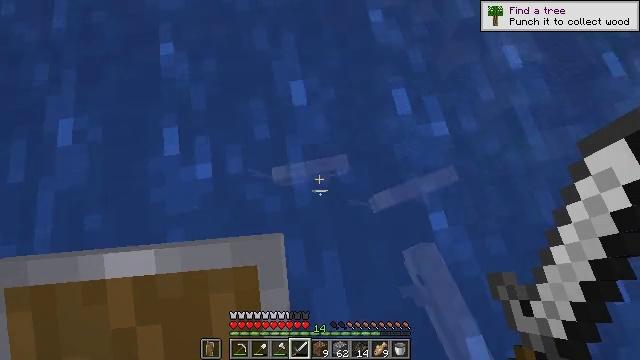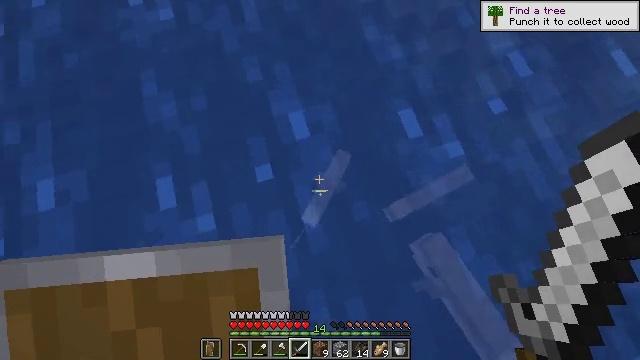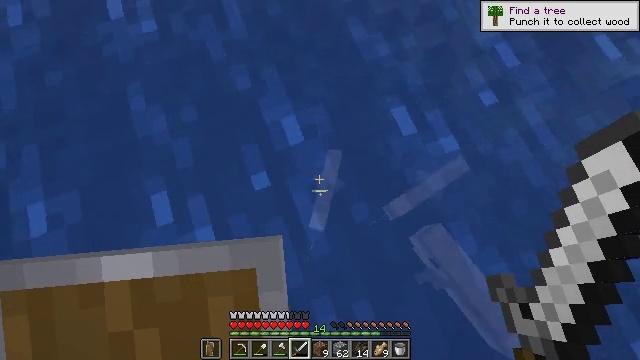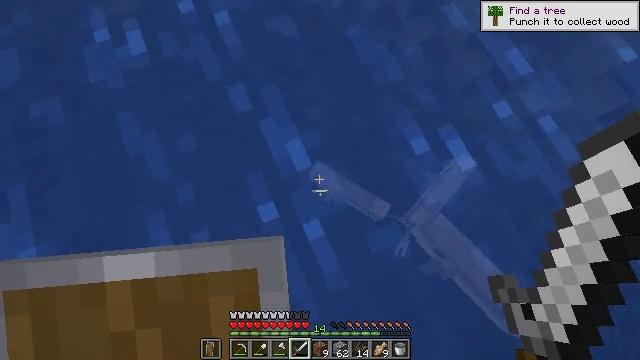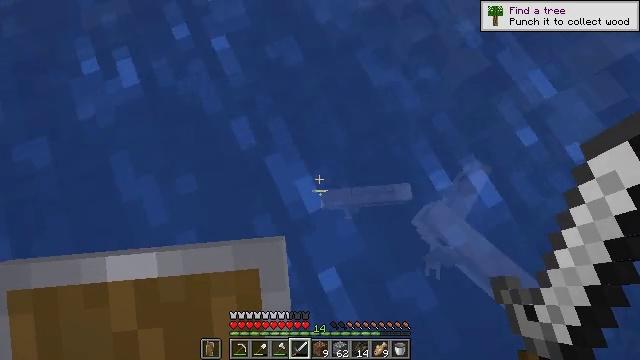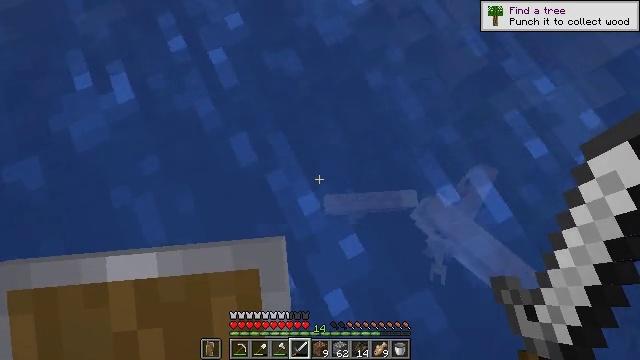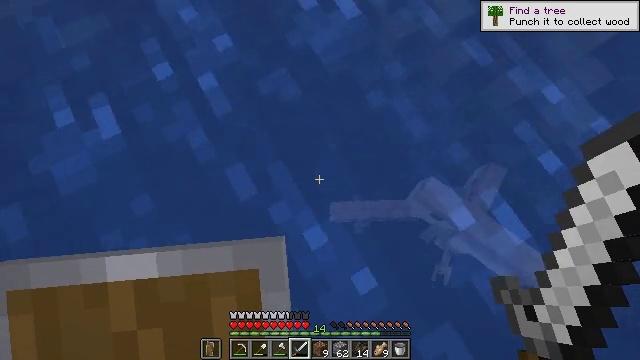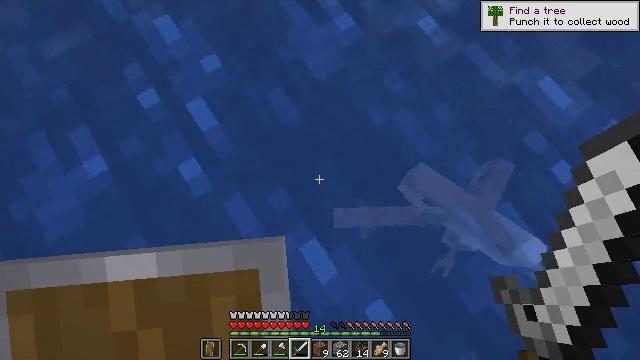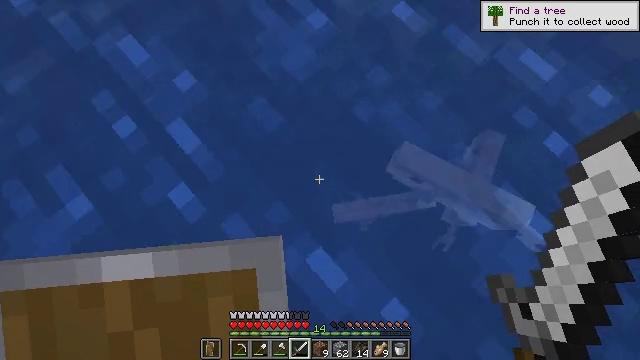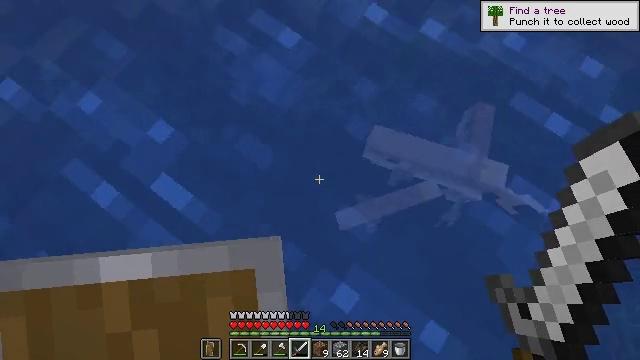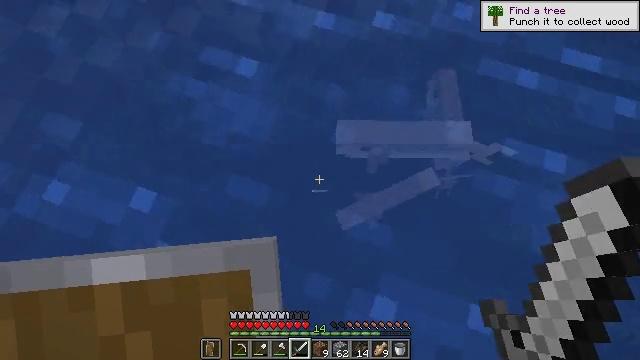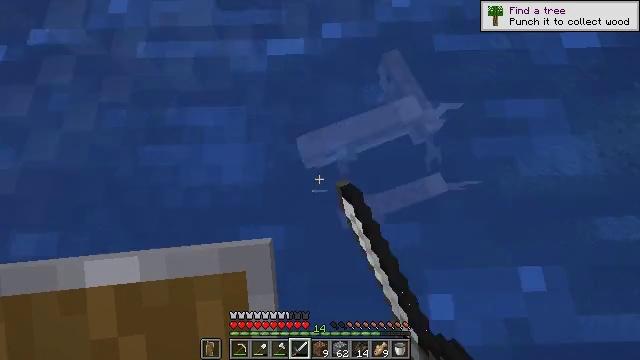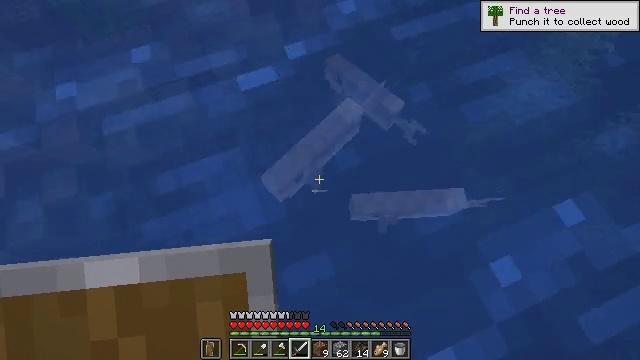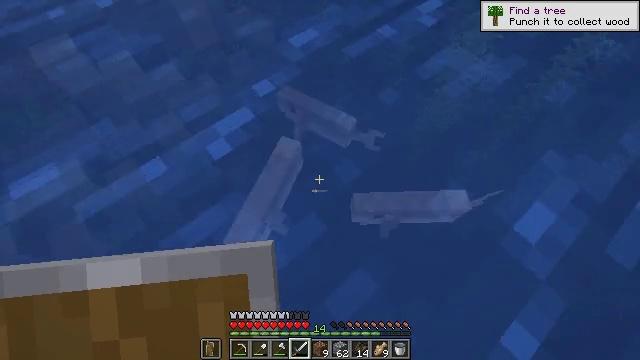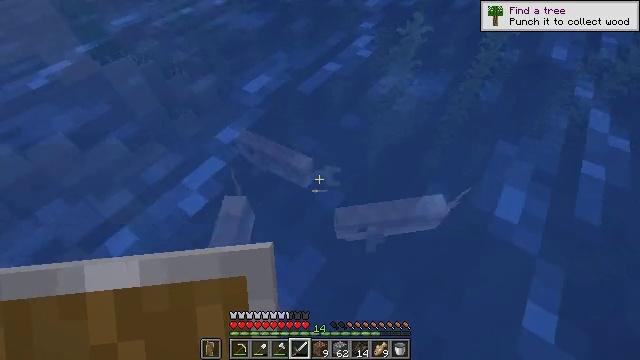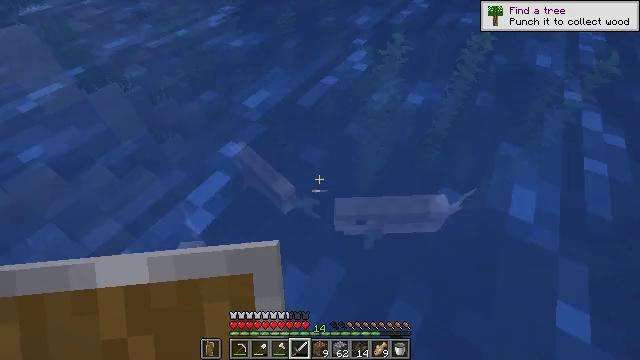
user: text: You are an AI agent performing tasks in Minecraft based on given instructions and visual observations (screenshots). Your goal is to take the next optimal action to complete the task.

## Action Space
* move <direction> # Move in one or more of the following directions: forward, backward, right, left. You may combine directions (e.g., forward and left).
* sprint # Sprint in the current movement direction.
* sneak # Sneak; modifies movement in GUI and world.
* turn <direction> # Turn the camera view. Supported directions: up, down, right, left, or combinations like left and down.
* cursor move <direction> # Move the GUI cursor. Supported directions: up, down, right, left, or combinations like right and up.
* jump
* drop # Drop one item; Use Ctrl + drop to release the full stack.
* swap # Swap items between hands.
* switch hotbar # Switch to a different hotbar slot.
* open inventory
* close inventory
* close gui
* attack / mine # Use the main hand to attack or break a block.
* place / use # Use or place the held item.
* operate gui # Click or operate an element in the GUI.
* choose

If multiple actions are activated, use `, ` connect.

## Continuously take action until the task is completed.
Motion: motion action
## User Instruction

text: Catch and defeat a cod.
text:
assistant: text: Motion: move forward, turn right
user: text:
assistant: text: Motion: move forward, turn right
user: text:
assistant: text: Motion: move forward, turn right
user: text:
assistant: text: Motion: move forward, turn right
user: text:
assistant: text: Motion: move forward, turn right
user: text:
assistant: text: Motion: move forward, turn right
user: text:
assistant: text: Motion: move forward, turn right
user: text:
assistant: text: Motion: move forward, turn right and down
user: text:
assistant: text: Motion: move forward, turn right
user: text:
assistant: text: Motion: move forward, turn right, attack / mine
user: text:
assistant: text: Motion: move forward, turn right and up, attack / mine
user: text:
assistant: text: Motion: move forward, turn right and up, attack / mine
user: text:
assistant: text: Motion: move forward, turn right and up, attack / mine
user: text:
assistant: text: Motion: move forward, turn right and up, attack / mine
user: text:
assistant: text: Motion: move forward, turn right and up, attack / mine
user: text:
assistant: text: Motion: move forward, turn up, attack / mine
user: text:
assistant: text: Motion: turn left and up, attack / mine
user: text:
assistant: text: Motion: turn left
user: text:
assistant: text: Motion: turn left, attack / mine
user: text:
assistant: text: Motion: attack / mine
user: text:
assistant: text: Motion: attack / mine
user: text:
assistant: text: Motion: turn right and down
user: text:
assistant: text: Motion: move forward, turn right, attack / mine
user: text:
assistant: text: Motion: move forward, turn right, attack / mine
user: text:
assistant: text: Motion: move forward, turn right and up
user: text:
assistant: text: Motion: move forward, turn up
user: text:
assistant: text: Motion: move forward, turn left and up, attack / mine
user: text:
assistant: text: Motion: move forward, turn left and up, attack / mine
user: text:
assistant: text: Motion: move forward, turn left and up
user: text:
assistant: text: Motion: move forward, turn left and up, attack / mine